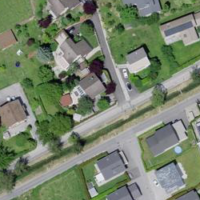
EUNIS habitat code: 55
Species observed at this site:
Humulus lupulus